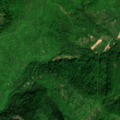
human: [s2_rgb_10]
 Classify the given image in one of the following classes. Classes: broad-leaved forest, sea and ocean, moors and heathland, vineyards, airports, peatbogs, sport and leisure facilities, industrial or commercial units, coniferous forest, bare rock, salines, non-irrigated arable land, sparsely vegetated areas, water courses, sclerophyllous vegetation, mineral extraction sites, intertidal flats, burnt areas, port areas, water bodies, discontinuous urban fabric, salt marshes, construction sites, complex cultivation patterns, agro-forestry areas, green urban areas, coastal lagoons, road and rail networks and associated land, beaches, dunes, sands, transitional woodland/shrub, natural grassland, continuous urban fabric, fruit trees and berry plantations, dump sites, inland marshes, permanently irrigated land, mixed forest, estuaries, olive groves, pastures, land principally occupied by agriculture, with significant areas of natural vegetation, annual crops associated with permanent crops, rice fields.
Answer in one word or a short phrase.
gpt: land principally occupied by agriculture, with significant areas of natural vegetation, broad-leaved forest, transitional woodland/shrub